Question: Recently when I build and publish my MVC4 project a strange file appear in my folder and I encounter the following error while browsing the website:
> Could not load file or assembly ''' or on of the its dependencies. An
attempt was made to load a program with an incorrect format.

The website works well on the local IIS with the existence of these files.
When I delete these two files on either local or production server, it says:
> Could not load type "XXXX.MvcApplication"
What can cause this?
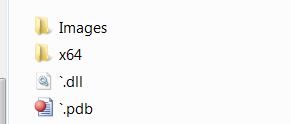
Answer: Go to your (Right click on project and hit properties) and in tab change your from "'" to the on you expected your dll name should be.